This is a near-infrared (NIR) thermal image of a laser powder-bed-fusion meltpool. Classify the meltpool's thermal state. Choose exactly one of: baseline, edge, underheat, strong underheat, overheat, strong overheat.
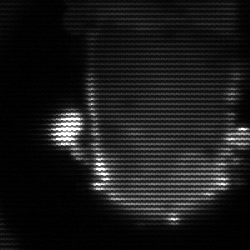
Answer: baseline